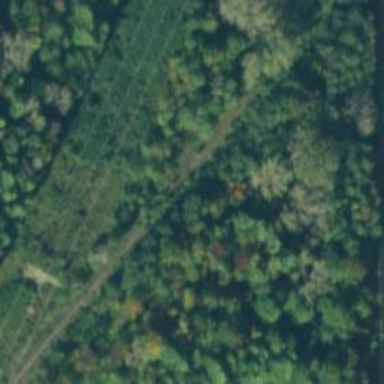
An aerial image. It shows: Disused railway siding.